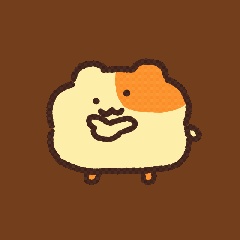
Label: others